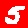
Digit: 5